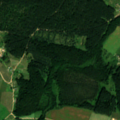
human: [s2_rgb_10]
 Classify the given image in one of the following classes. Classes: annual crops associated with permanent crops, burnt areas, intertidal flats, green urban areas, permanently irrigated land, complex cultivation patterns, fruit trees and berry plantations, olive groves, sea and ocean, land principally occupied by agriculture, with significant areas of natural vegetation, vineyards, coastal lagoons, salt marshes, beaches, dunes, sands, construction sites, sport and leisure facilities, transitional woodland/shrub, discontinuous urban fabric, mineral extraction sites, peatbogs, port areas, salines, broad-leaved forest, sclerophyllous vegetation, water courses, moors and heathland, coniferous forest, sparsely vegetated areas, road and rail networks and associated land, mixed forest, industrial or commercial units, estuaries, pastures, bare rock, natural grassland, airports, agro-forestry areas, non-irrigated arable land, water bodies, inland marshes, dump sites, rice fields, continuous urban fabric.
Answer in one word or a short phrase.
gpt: pastures, complex cultivation patterns, land principally occupied by agriculture, with significant areas of natural vegetation, broad-leaved forest, coniferous forest, mixed forest